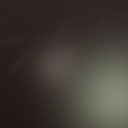
Screen state: off